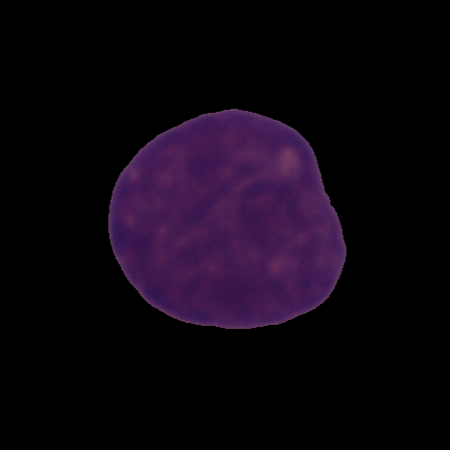
Label: cancer